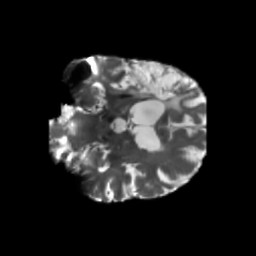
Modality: T2w
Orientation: coronal
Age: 71
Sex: male
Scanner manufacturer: siemens
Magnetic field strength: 3 T
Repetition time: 5.47 s
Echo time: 0.0854 s